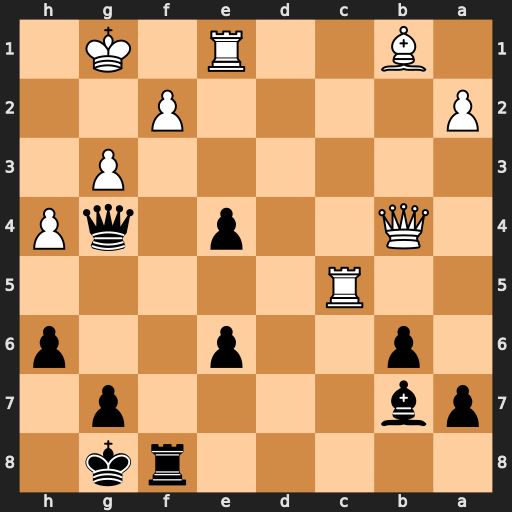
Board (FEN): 5rk1/pb4p1/1p2p2p/2R5/1Q2p1qP/6P1/P4P2/1B2R1K1
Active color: b
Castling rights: -
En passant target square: -
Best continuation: Qf3 Rc7 e3 Rxb7 exf2+